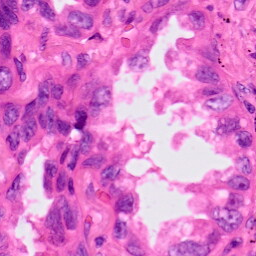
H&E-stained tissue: Lung